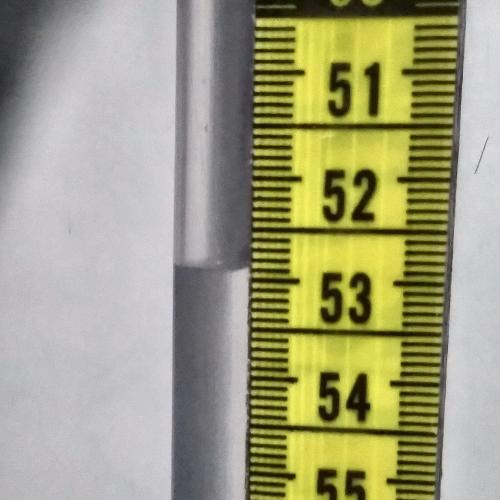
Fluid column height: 52.9 cm